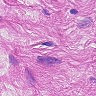
Metastatic tissue present: no